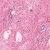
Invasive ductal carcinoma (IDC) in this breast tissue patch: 0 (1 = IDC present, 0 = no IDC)